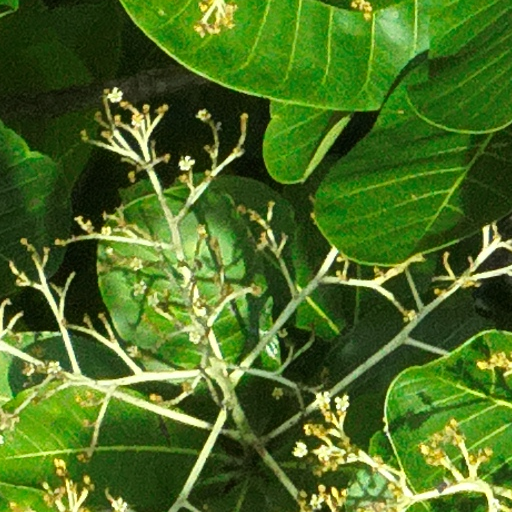
Species: Anacardium excelsum
GBIF accepted scientific name: Anacardium excelsum
Crown area (m\u00b2): 262.393